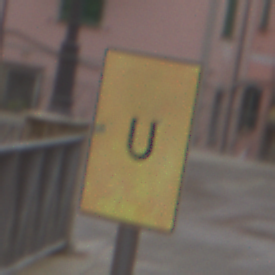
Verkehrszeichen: AnkuendigungOderFortsetzungUmleitungOhnePfeilsymbol
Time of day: Midday
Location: Outdoor (Urban)
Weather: Overcast
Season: NotSpecified
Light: Natural